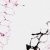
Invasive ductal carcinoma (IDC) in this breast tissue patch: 0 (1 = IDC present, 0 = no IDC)